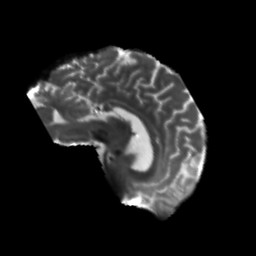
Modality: T2w
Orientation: sagittal
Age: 43
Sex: male
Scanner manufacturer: siemens
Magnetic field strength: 3 T
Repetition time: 5.47 s
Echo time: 0.0854 s